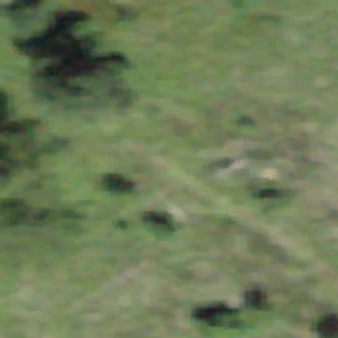
Label: other